Field crop: maize
Growth stage: 2
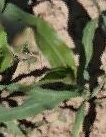
Species: maize